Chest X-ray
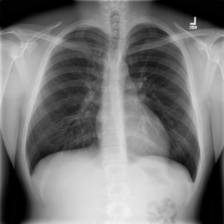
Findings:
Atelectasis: negative
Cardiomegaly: negative
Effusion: negative
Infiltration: negative
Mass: negative
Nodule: negative
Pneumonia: negative
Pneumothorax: negative
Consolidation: negative
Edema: negative
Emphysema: negative
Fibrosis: negative
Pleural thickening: negative
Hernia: negative